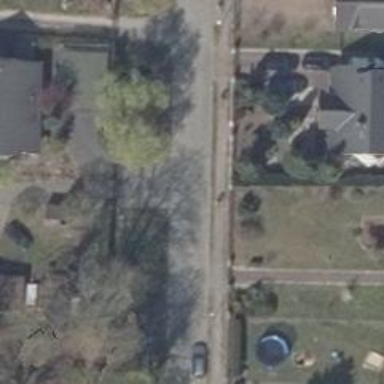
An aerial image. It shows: Residential road.